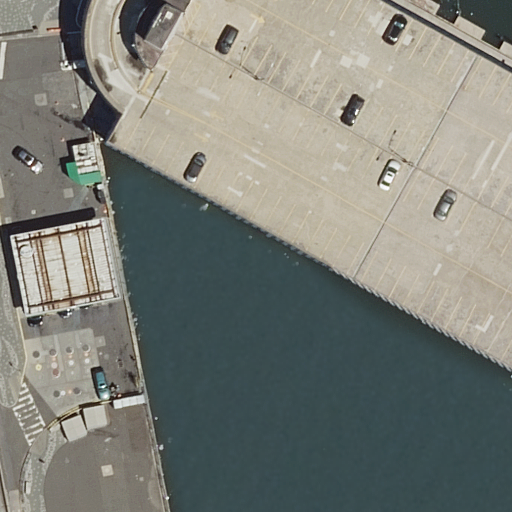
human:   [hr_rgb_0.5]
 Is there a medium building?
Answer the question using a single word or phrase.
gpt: yes

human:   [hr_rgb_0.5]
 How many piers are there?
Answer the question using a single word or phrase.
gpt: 1

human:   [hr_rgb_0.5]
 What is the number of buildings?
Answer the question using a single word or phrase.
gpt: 2

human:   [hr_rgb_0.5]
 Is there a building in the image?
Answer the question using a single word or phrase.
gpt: yes

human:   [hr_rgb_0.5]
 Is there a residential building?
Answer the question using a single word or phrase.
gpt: yes

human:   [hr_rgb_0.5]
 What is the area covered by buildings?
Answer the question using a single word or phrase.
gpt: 2612m2

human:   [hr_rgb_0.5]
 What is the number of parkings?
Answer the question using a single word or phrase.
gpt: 1

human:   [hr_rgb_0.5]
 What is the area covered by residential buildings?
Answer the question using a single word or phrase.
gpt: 2288m2

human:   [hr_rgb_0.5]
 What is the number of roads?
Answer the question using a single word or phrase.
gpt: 7

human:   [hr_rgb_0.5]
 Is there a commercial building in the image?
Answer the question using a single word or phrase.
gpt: no

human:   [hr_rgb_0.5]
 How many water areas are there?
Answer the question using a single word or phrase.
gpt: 1

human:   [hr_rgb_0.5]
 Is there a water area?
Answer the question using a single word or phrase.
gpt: yes

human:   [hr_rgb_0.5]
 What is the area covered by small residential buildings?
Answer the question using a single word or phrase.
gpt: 0m2

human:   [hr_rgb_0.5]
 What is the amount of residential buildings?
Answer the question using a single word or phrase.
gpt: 1

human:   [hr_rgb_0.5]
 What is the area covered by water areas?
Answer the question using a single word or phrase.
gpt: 3919m2

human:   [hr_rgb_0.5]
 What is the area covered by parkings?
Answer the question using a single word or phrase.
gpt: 2288m2

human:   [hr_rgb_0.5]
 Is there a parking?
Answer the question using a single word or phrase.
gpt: yes

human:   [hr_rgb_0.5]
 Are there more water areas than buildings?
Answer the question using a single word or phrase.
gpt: no

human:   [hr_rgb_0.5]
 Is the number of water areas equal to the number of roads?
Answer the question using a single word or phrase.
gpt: no

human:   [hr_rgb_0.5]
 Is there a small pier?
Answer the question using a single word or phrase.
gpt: yes

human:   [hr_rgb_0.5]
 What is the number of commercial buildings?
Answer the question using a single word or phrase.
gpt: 0

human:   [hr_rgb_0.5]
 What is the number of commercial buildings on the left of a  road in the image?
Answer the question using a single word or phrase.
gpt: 0

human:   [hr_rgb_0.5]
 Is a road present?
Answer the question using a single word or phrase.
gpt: yes

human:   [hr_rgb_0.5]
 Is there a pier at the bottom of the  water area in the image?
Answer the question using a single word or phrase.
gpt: no

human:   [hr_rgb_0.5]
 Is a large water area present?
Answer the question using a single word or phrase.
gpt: yes

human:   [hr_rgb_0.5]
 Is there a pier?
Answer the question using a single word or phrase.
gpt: yes

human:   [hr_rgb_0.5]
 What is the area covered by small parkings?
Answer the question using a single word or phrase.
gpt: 0m2

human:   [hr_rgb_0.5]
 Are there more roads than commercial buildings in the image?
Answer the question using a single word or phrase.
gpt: yes

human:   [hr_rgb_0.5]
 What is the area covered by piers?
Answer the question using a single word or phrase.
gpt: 0m2

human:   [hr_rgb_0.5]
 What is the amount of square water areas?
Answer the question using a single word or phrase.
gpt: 0

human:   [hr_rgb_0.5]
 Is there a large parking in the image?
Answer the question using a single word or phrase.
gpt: yes

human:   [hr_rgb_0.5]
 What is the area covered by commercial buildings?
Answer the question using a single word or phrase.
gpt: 0m2

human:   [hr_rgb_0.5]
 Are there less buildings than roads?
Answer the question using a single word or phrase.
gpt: yes

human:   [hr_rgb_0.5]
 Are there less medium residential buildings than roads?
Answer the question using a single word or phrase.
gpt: yes

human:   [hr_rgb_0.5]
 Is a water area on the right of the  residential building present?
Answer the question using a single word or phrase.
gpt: no

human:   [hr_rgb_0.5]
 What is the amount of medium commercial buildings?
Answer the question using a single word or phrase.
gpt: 0

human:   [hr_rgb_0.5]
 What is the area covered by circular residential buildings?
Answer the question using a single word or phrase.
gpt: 0m2

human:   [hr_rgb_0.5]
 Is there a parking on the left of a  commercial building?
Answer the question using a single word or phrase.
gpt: no

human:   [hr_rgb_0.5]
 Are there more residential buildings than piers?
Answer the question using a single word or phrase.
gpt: no

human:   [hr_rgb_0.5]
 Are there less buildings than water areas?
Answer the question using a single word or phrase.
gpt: no

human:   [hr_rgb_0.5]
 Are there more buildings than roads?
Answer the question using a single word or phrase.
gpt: no

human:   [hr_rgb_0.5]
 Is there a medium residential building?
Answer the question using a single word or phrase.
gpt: no

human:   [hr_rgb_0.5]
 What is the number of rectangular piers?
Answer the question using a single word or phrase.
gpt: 1

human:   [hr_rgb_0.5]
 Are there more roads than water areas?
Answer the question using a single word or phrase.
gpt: yes

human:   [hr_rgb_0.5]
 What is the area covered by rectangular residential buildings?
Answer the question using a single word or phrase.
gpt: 0m2

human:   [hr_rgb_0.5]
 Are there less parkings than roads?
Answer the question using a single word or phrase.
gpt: yes

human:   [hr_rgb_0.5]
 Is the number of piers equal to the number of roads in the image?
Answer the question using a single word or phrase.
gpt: no

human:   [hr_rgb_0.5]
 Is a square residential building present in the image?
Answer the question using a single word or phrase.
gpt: no

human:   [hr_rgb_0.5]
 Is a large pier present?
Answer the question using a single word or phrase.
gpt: no

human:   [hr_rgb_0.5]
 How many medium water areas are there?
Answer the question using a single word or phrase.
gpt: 0

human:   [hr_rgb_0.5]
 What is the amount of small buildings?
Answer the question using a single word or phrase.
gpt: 0

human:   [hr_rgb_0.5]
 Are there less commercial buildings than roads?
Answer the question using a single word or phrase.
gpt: yes

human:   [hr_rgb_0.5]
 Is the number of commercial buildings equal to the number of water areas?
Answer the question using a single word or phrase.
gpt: no

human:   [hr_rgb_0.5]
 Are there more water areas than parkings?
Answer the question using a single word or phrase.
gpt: no

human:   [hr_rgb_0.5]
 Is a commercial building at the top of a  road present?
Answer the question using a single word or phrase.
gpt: no

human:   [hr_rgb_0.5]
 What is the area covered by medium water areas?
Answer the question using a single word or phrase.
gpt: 0m2

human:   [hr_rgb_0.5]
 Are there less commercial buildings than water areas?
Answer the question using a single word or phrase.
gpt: yes

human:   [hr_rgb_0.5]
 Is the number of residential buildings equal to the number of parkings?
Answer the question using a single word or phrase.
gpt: yes

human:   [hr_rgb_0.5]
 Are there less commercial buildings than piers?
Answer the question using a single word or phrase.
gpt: yes

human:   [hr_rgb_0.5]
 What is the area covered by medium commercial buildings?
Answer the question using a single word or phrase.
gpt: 0m2

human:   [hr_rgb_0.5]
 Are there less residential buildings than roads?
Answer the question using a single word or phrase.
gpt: yes

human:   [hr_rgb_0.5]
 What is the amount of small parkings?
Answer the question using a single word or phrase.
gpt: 0

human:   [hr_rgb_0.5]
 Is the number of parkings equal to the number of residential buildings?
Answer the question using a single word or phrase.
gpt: yes

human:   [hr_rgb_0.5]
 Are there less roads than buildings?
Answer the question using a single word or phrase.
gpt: no